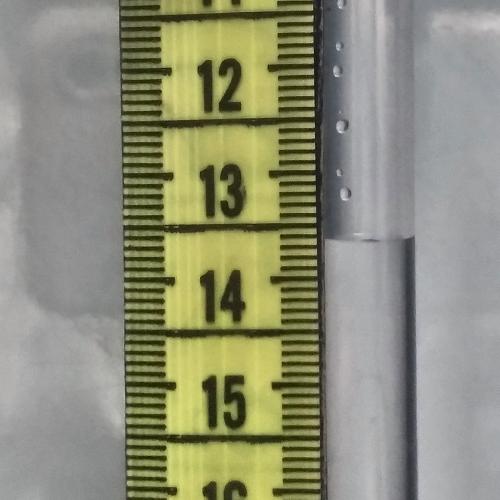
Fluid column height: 13.6 cm